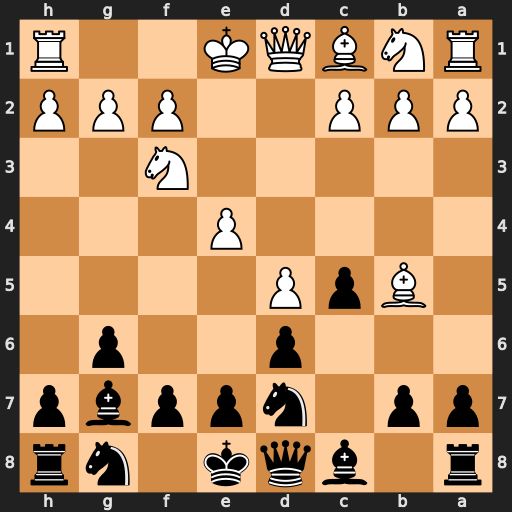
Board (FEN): r1bqk1nr/pp1nppbp/3p2p1/1BpP4/4P3/5N2/PPP2PPP/RNBQK2R
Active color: b
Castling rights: KQkq
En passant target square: -
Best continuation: Qa5+ Nc3 Bxc3+ bxc3 Qxb5